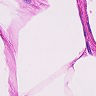
Metastatic tissue present: no